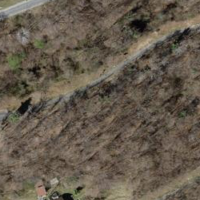
EUNIS habitat code: 44
Species observed at this site:
Erigeron karvinskianus